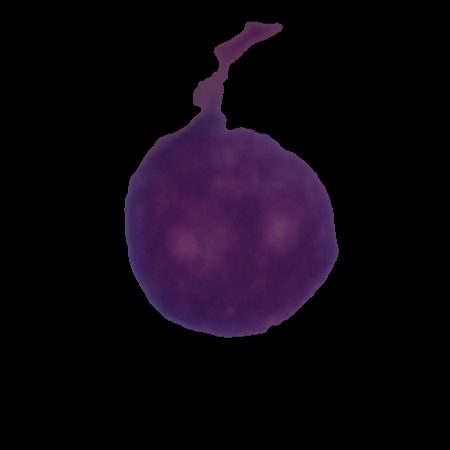
Label: cancer